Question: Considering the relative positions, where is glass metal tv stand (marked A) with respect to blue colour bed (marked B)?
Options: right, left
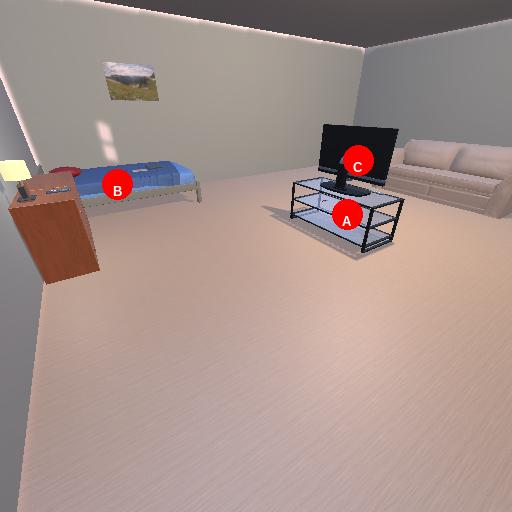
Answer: right